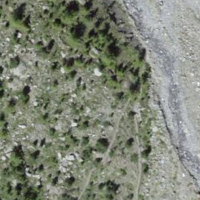
EUNIS habitat code: 48
Species observed at this site:
Erebia medusa
Arctostaphylos uva-ursi
Erynnis tages
Chamaenerion fleischeri